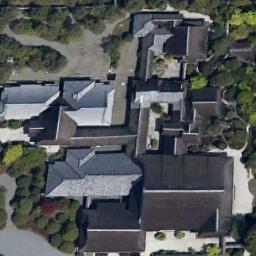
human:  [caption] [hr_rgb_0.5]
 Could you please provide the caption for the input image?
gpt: There are some trees near the palace .

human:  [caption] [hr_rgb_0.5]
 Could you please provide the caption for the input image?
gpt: There is a wide road next to the palace .

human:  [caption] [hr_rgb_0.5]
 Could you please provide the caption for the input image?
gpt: The gray palace with some palaces of different sizes is surrounded by a grove of trees .

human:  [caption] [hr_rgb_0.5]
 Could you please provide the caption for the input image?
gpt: The palace is on the open place surrounded by trees .

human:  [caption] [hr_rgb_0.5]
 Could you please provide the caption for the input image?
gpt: There are some green trees beside the palace with black and gray roofs .